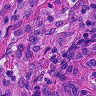
Metastatic tissue present: no